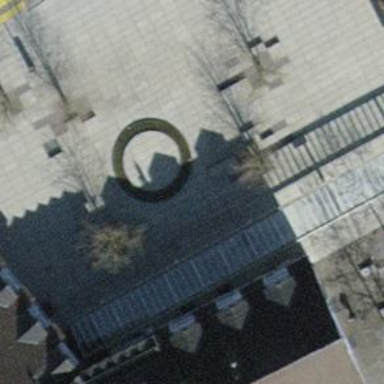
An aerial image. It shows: View of roof of building.